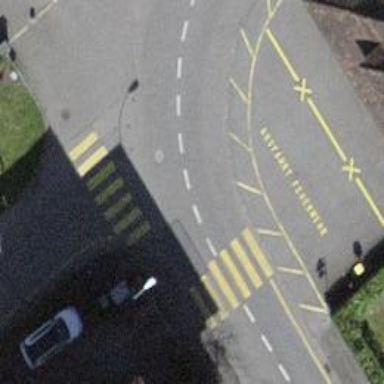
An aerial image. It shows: Kerb barrier.